Question: I'm trying to export a Xcode project to my new mac, but at the time of creating the project, when added images I didn't check the "Copy to destinations folder".
So, when I open the Folder containing the project some images are missing.

Is there no other way but coping all those individual images and exporting them too? ( about 100 )
Thanks!
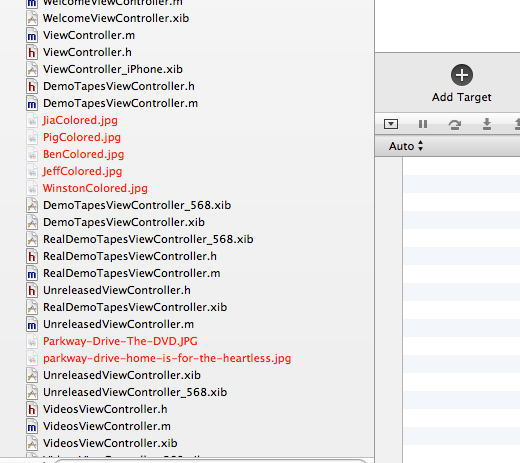
Answer: If you put all your resources into a single folder and then drag that folder into Xcode and then when the "Choose options for adding these files" sheet pops up you select the "Create folder references for any added folders" then that folder will be added by reference and whatever files are in it will be copied to your application bundle at build time. This means that you won't have to individually manage each image file... just add the ones you want to the referenced folder.